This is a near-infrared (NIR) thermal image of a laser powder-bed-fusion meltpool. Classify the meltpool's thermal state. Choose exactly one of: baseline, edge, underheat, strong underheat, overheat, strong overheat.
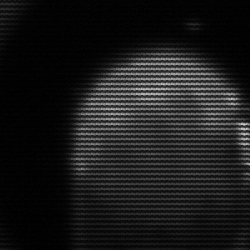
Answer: edge